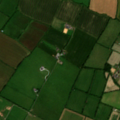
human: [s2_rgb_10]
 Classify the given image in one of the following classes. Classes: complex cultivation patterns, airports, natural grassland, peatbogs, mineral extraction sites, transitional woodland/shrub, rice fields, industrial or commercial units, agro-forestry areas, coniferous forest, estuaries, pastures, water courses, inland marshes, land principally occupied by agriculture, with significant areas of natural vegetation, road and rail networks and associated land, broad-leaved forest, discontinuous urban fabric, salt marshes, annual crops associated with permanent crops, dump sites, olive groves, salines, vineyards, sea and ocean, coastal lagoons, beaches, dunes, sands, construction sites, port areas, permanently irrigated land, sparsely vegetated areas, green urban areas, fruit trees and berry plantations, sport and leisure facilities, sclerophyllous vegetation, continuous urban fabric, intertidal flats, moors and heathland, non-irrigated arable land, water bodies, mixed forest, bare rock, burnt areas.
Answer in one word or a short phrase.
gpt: non-irrigated arable land, pastures